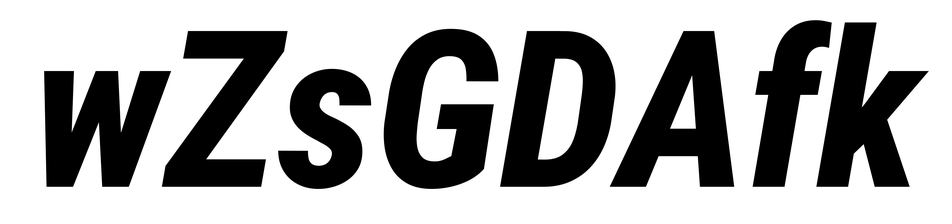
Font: Roboto-Italic_Condensed_ExtraBold_Italic